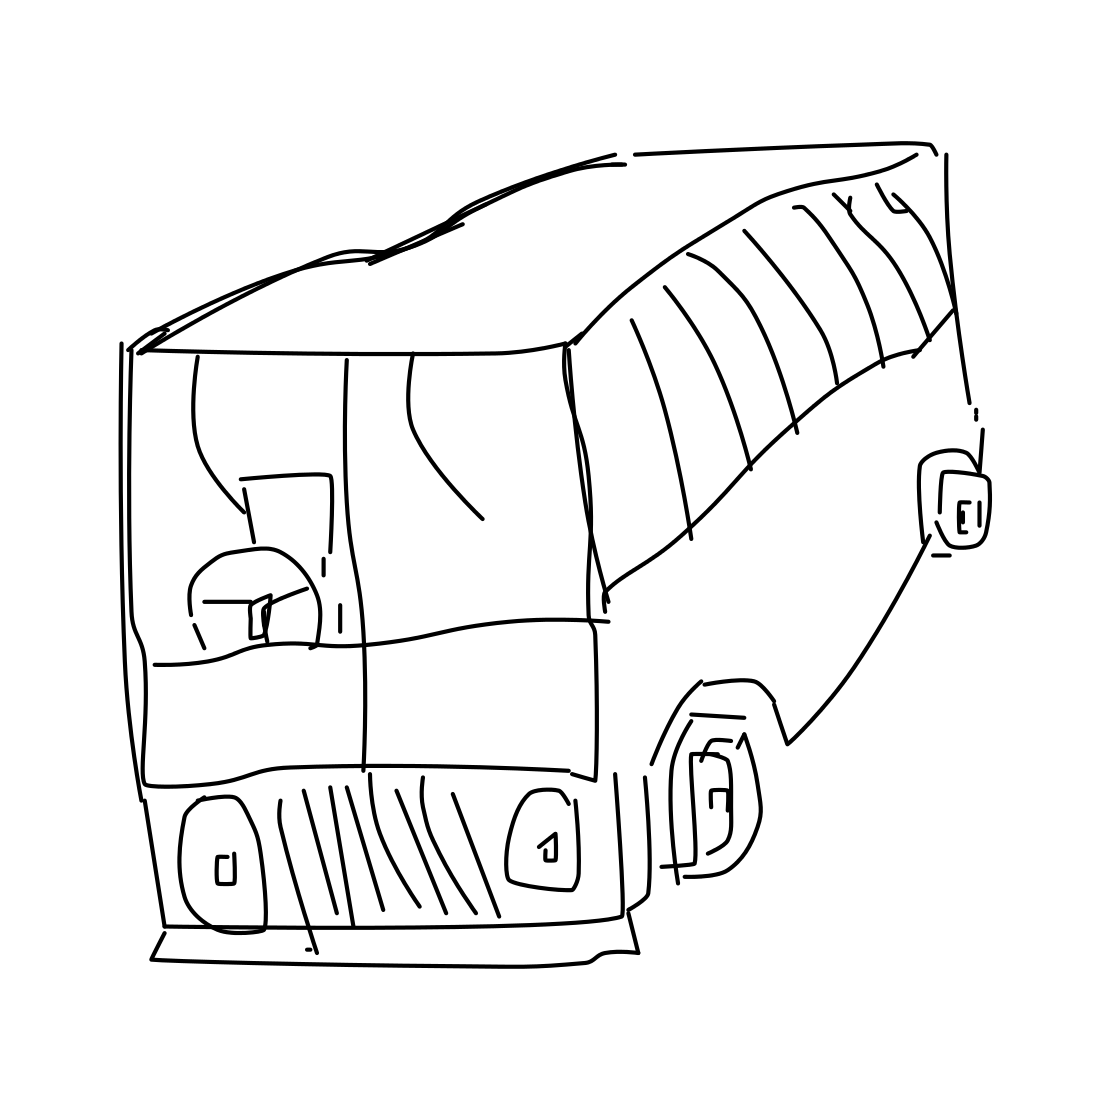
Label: bus